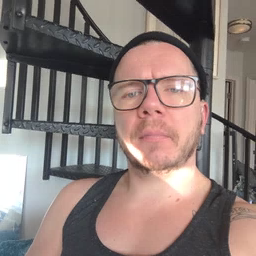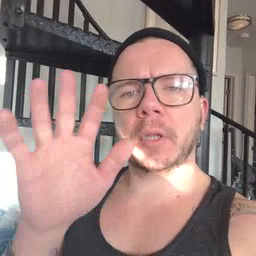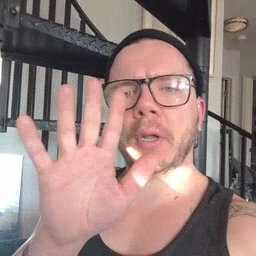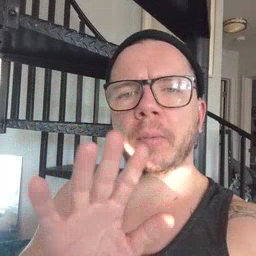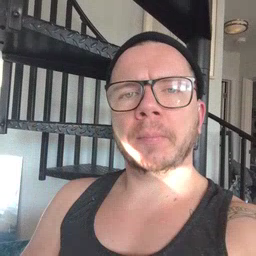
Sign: snow